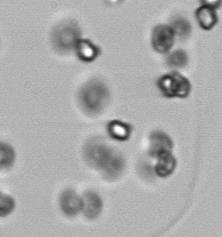
Label: Phaeocystis